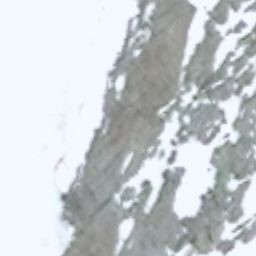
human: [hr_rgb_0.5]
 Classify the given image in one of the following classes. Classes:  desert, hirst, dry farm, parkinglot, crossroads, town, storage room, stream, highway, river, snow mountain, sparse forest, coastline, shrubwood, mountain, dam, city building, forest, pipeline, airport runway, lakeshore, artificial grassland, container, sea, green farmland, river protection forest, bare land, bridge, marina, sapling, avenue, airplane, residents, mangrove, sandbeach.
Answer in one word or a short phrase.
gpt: snow mountain